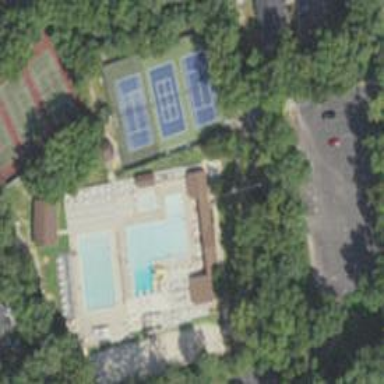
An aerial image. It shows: Lifeguard on duty.